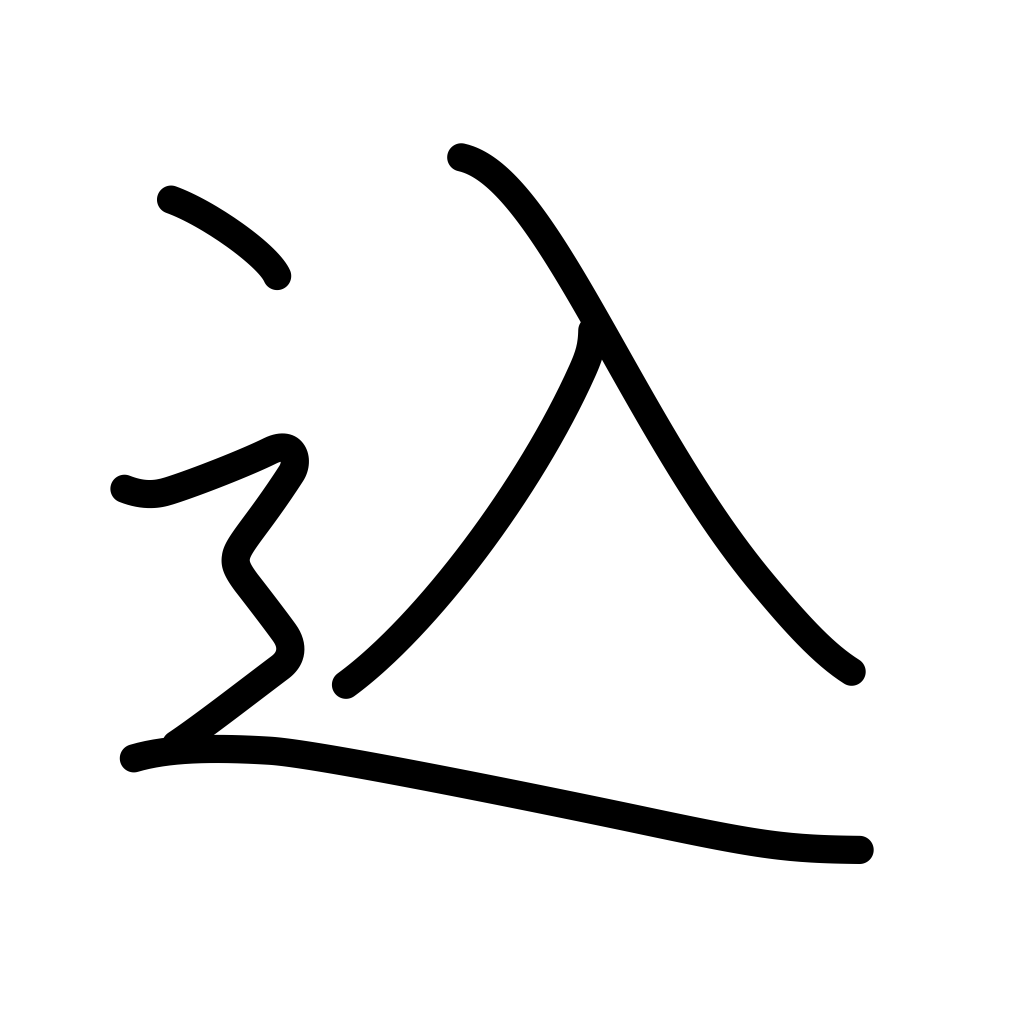
Meaning: crowded, mixture, in bulk, included